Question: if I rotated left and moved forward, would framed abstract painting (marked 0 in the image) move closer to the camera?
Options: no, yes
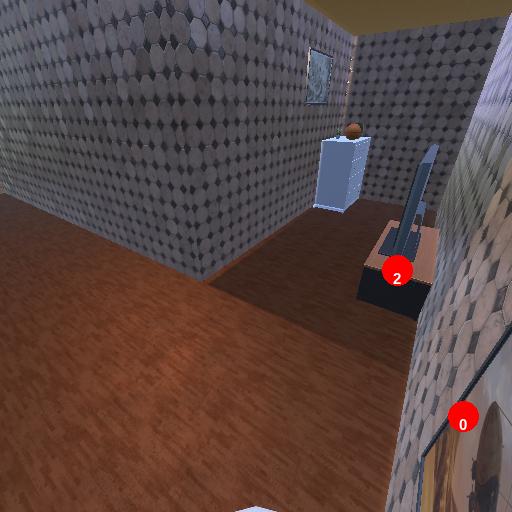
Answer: no